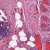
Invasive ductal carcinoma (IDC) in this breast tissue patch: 0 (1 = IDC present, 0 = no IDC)